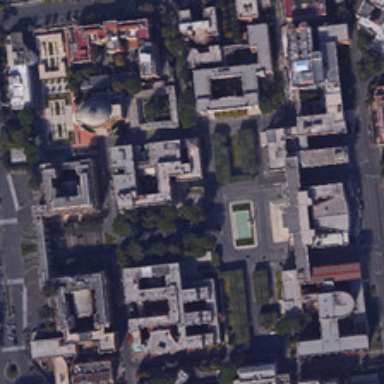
Many green trees and buildings are in a school .